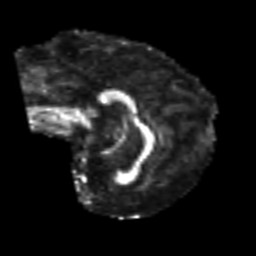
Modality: FA
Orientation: sagittal
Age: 74
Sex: male
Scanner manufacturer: siemens
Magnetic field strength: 3 T
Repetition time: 4.987 s
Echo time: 0.0792 s